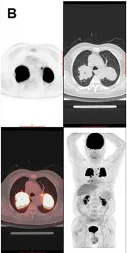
PET/CT scans of the patient. (A) Baseline. The fluorodeoxyglucose (FDG) uptakes increased in multiple patchy shadows and massive consolidations of the bilateral lungs (SUVmax = 22.1), multiple partial bones (SUVmax = 19), multiple swelling lumbosacral nerve roots (SUVmax = 16), masses in the bilateral adrenal glands (SUVmax = 31.2), and a nodule (0.7 cm) between cervical rear muscles.
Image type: radiology (pet)